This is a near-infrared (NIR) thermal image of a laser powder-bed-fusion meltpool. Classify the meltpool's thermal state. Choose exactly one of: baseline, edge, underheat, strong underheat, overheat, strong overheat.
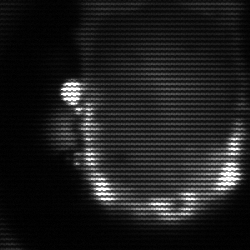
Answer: baseline